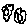
Label: flower